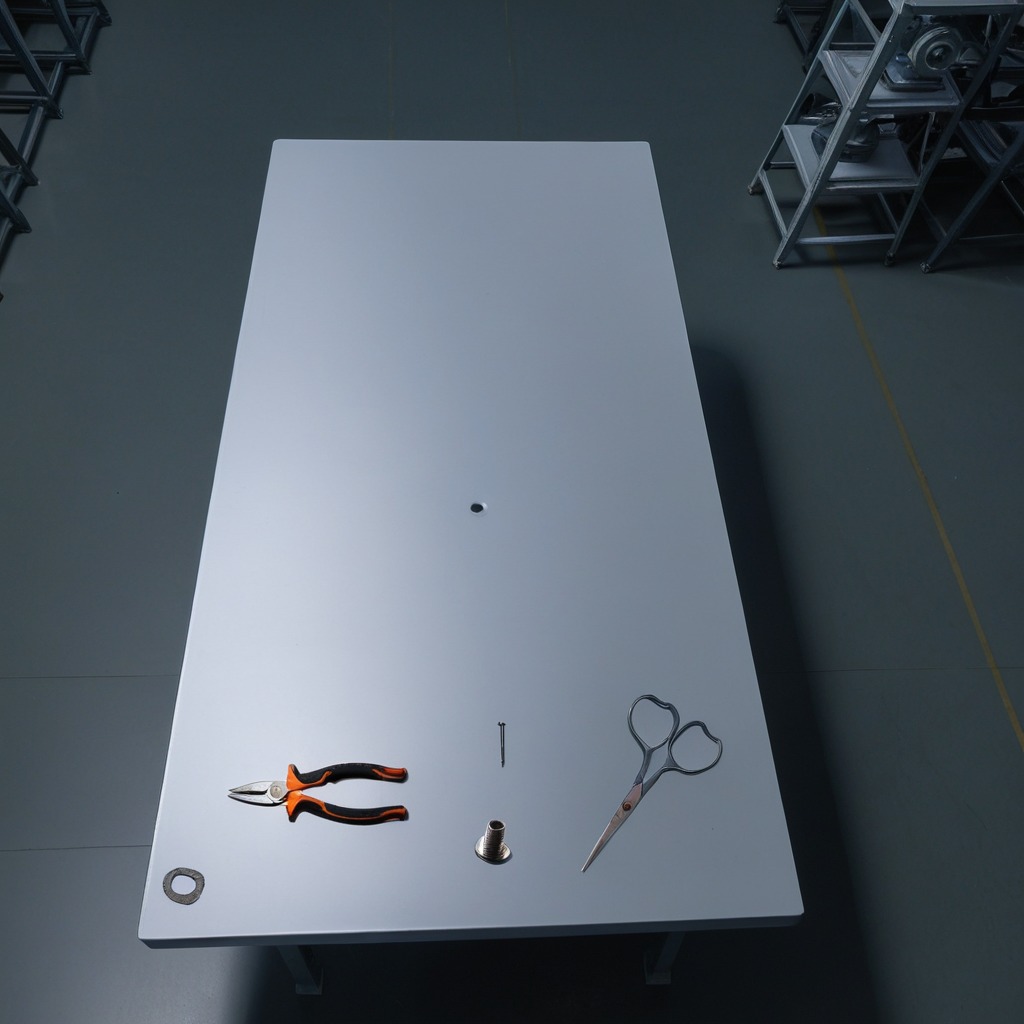
A flat metal washer, a metal machine screw, an iron nail, a pair of pliers, and a pair of scissors are lying on the clean empty table in the basement in the evening.